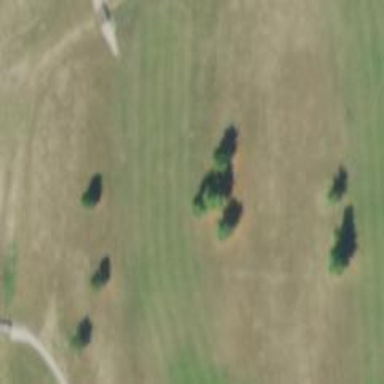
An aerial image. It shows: Golf hole.